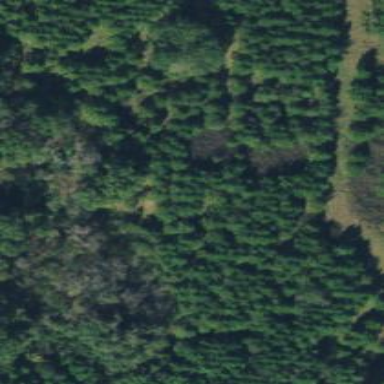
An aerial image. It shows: Forest with evergreen needle-leaved trees.